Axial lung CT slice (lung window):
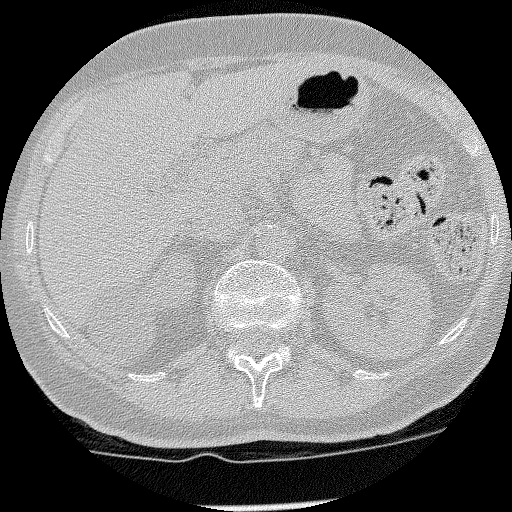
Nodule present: no